Question: '''
<body>
<form id="form1" runat="server">
<div id="headers">
<header>
<div id="Logo">
<img alt="SiteLogo" src="Images/kas.png" style="width:130px;height: 55px;" />
</div>
<div id="LogoText">Camphor Works</div>
<nav>
<ul>
<li><a href="Index.aspx">HOME</a>
</li>
<li><a href="AboutUs.aspx">ABOUT US</a>
</li>
<li class='has-sub '><a href="Products.aspx">PRODUCTS</a>
<ul>
<li class='has-sub '><a href='#'>Product 1</a>
</li>
<li class='has-sub '><a href='#'>Product 2</a>
</li>
</ul>
</li>
<li><a href="Services.aspx">SERVICES</a>
</li>
<li><a href="Enquiry.aspx">ENQUIRY</a>
</li>
</ul>
</nav>
</header>
</div>
<section>
<article id="Articleleft">
</article>
<article id="Articleright"></article>
</section>
<div id="footer">
<footer>
<div id="socialmedia"></div>
<div id="QuickLinks"></div>
</footer>
</div>
</form>
</body>
'''
For please check the fiddle..!!!
# Fiddle Demos
---
# fiddle
# Full page Result of the site
As you can see in the full page result of the fiddle '100% width' of header and footer doesn't occupies full page??
i have been spending nearly two days to figure it out but all in vain.
please help me out and also point out if there are any errors in the site.
I want the header and footer to be fixed at the top and bottom respectively..!! they both should occupy the screen's whole width..!
But main section will be occupying the middle region alone..!
To be more Clear refer the image..!!

Thanks
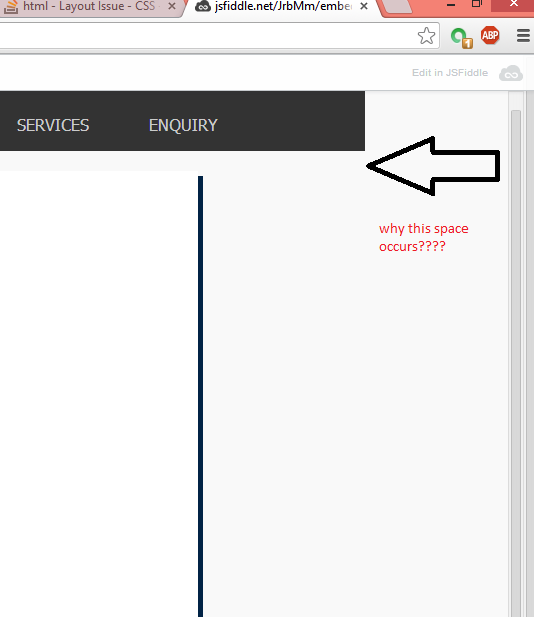
Answer: <URL>
You have to change this in css:
'''
nav ul ul {
visibility: hidden;
position: absolute;
top: 100%;
z-index: 598;
max-width: 100%; <-- from width to max-width
max-height: 100%; <--- from height to max-height
bottom: 0;
margin-top: 0;
text-transform: none;
min-width: 190px;
}
#############################
#footer
{
padding:0px;
height:150px;
min-width:100%;
width: 1000px; <-------- here --------------
clear:both; -
background-color:#333; -
margin-top:10px; -
-
} -
footer -
{ -
color:#ffffff; -
width: 1000px; <--------- this have be to ----
bottom : 0;
position:relative;
}
'''
this will removed for header and for the footer.